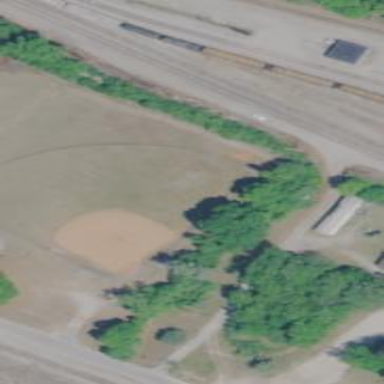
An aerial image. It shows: Baseball pitch for leisure and sports activities.